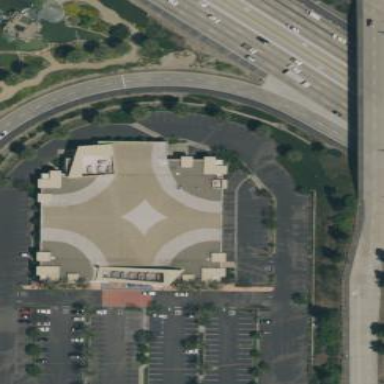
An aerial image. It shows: Retail building.